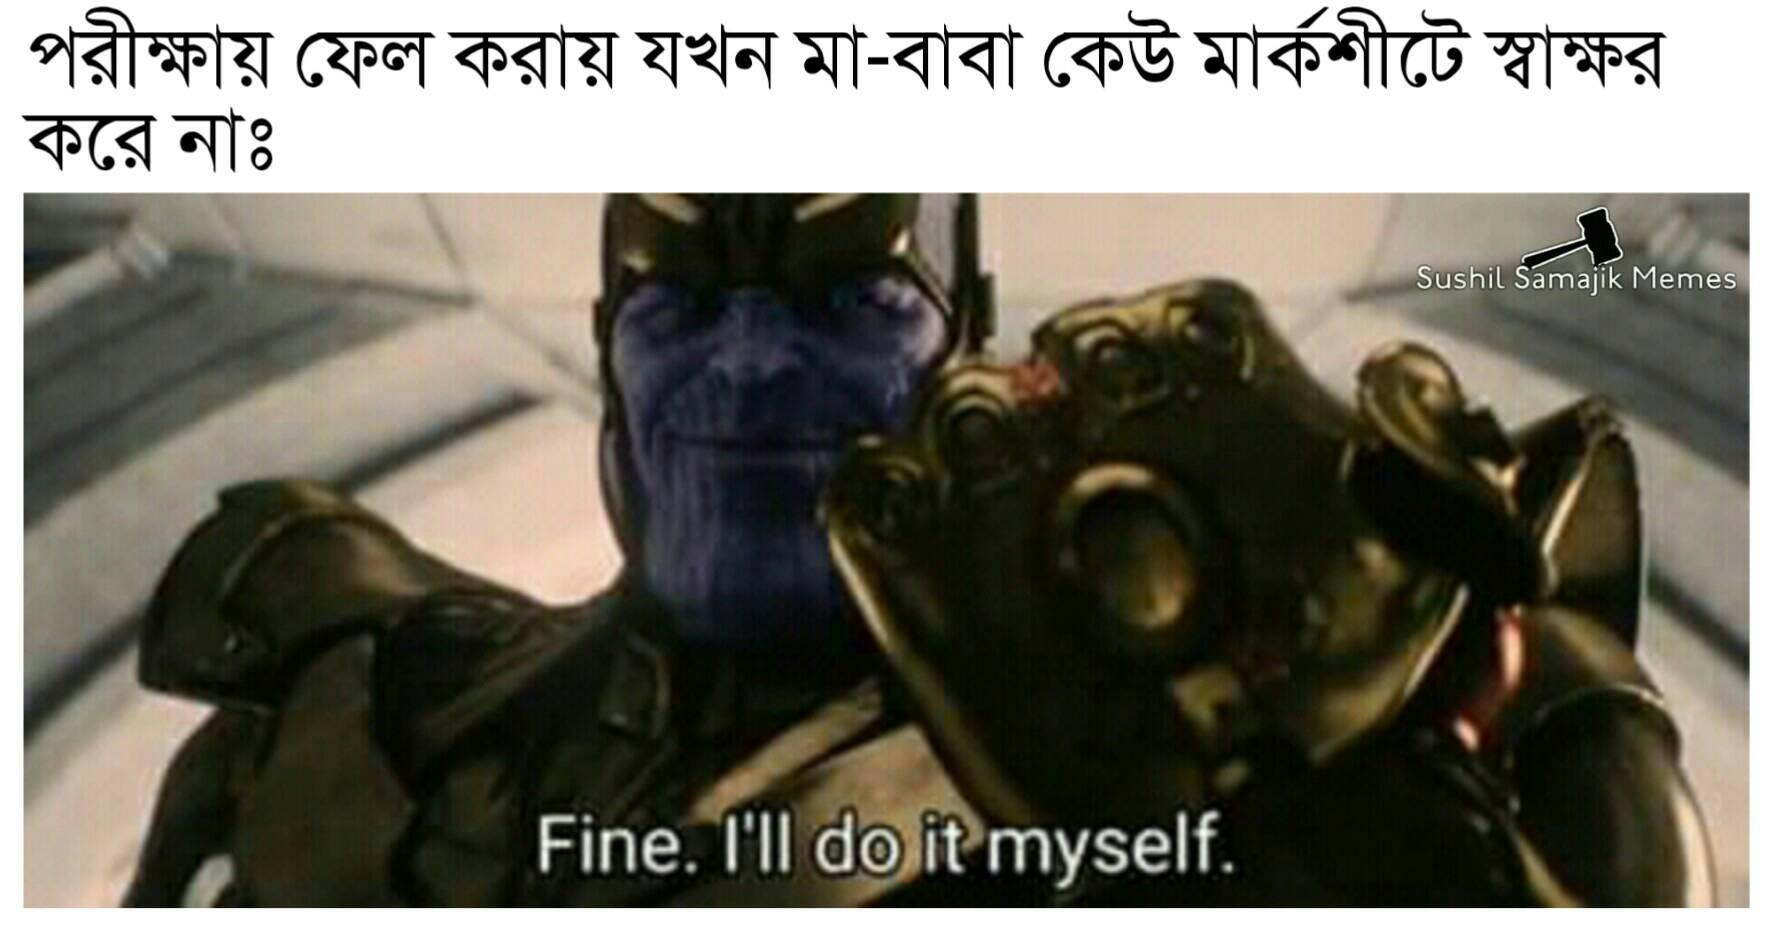
Caption: পরীক্ষায় ফেল করায় যখন মা - বাবা কেউ মার্কশীটের স্বাক্ষর করে নাঃ     Fine. I'll do it myself.
Label: non-hate